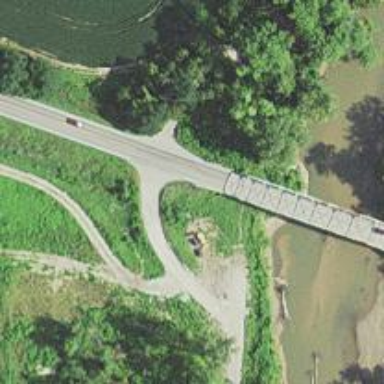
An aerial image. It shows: Primary highway with bridge.